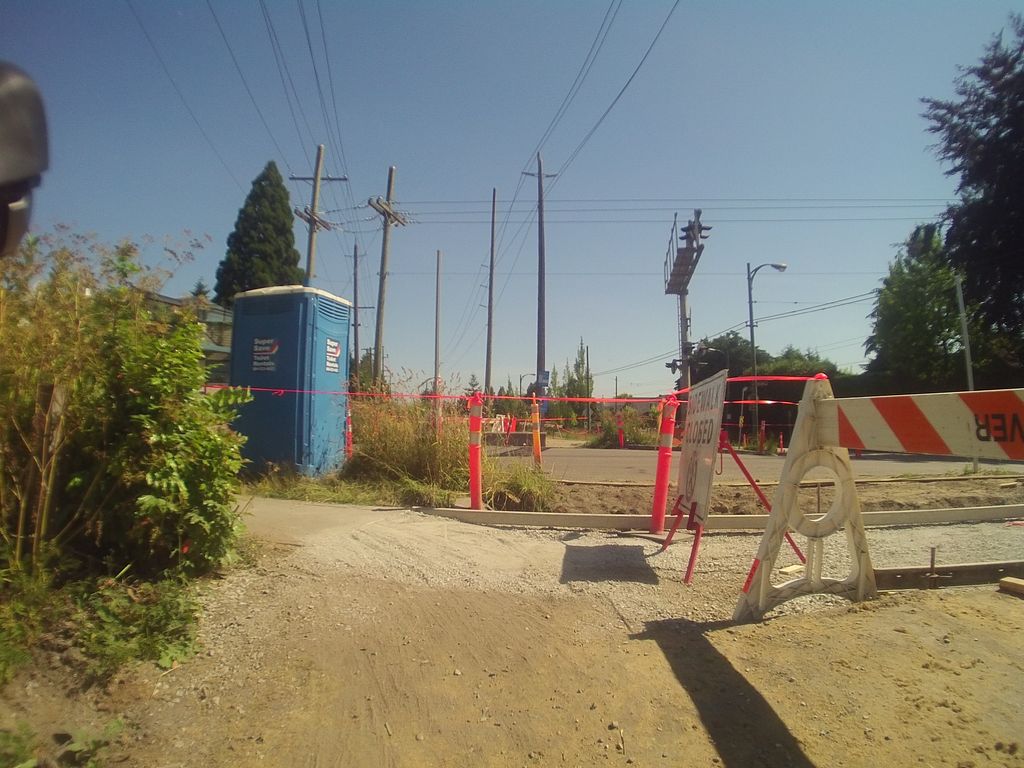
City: vancouver